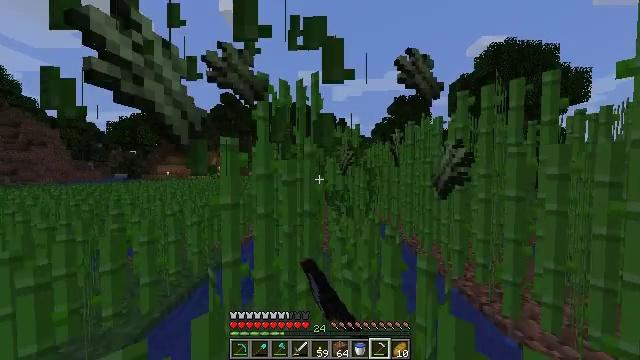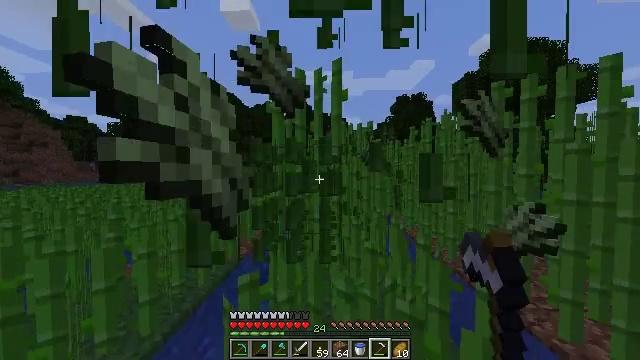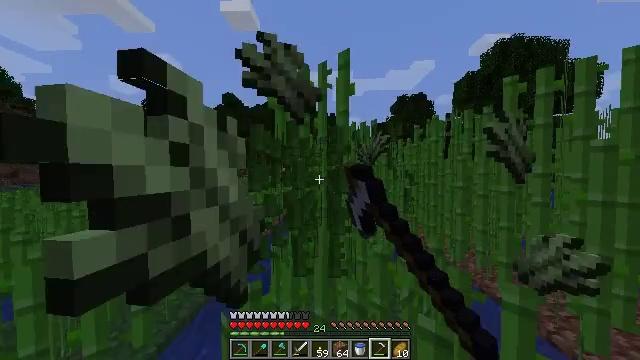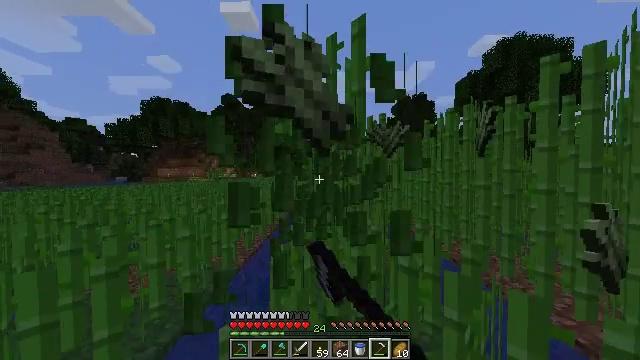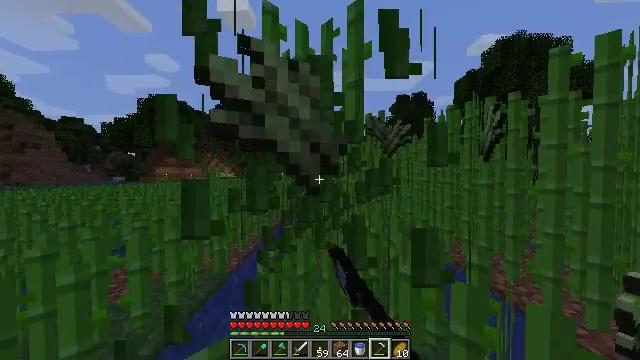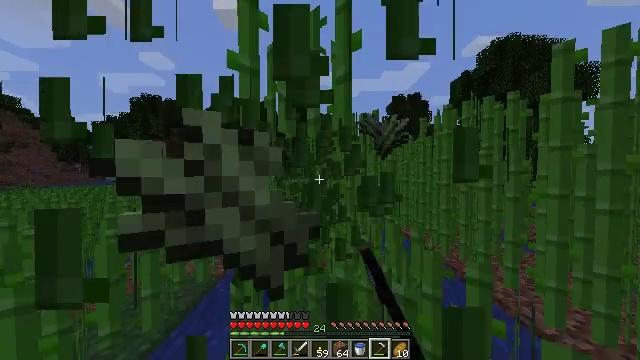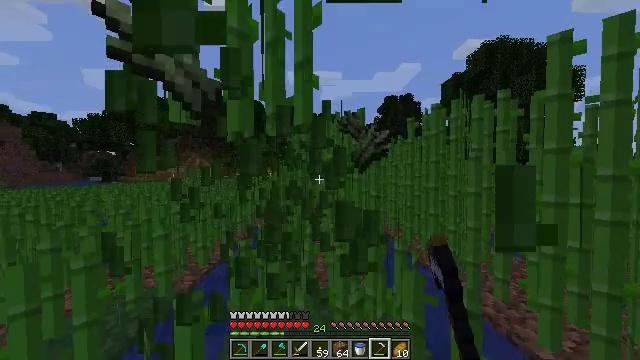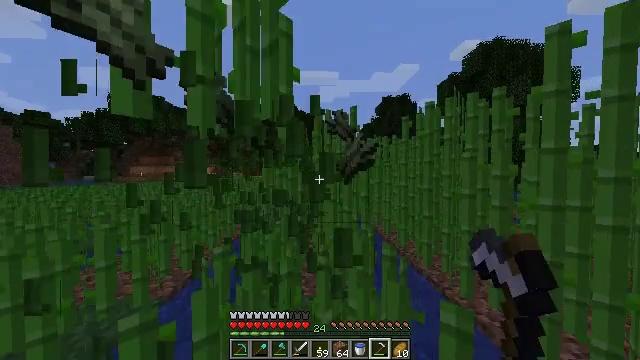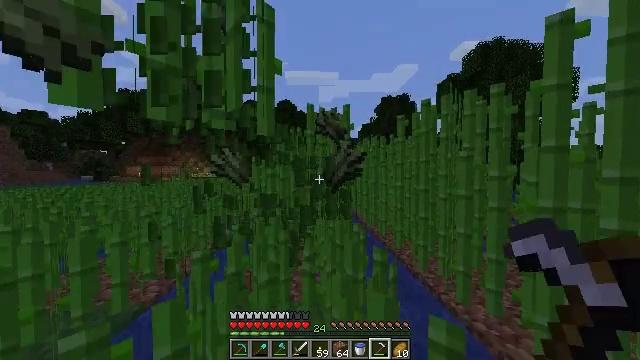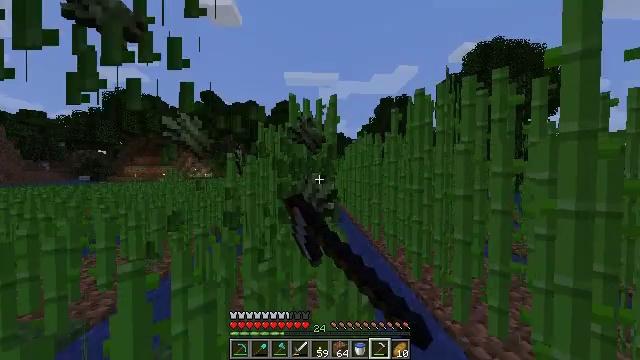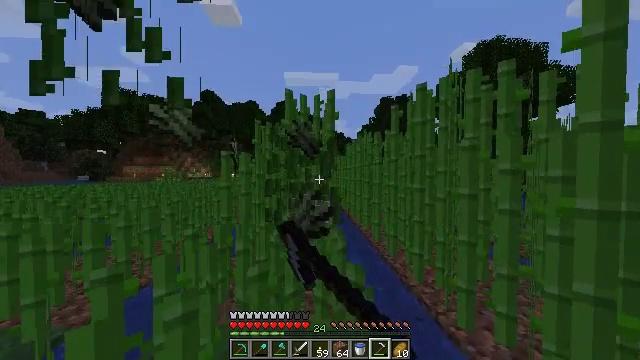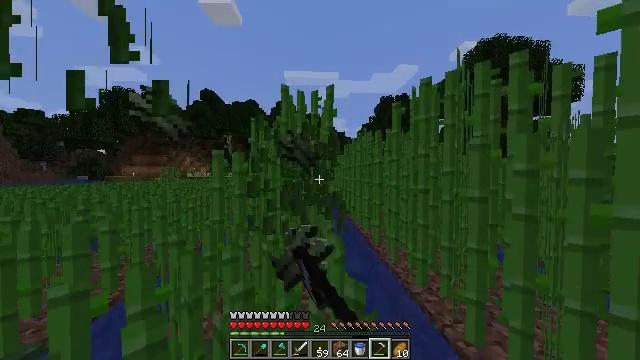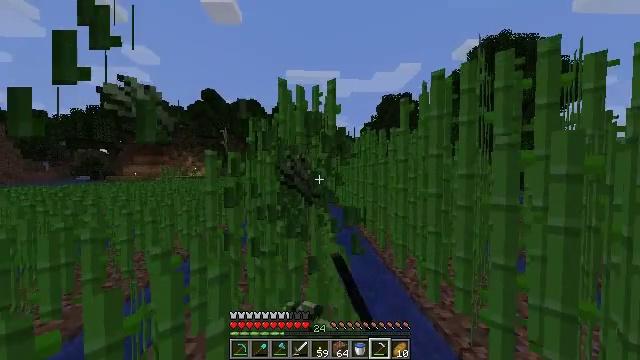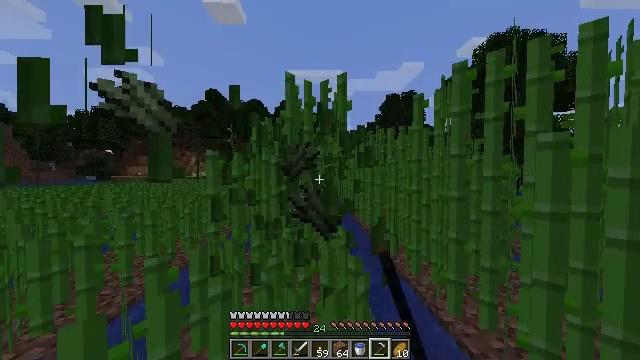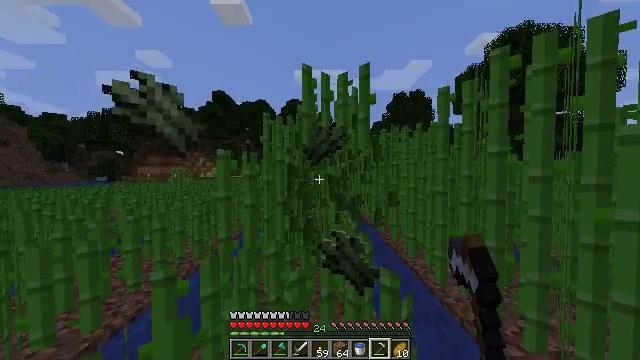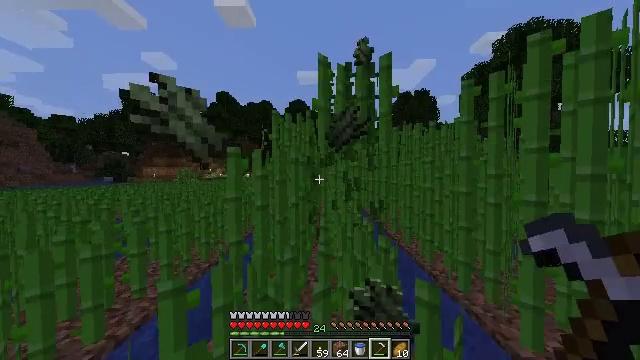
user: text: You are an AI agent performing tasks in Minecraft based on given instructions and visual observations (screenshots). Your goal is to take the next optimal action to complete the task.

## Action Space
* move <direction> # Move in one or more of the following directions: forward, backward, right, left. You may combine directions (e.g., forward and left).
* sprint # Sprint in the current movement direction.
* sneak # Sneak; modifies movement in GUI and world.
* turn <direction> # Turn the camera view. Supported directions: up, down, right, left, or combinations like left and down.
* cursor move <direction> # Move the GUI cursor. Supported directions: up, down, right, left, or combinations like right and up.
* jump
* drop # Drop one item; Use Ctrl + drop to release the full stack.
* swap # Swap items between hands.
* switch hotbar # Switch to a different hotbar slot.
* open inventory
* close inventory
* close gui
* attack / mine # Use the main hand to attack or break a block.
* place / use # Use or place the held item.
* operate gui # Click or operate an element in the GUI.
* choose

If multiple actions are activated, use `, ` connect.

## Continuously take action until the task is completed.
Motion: motion action
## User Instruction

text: Collect sugar cane near water sources.
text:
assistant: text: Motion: move forward, sprint, attack / mine
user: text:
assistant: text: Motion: move forward, sprint, attack / mine
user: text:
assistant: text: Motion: move forward, sprint, attack / mine
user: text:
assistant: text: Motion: move forward and move right, sprint, attack / mine
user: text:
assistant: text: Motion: move forward and move right, sprint, attack / mine
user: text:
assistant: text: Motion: move forward and move right, sprint, turn right, attack / mine
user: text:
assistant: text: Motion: move forward and move right, sprint, attack / mine
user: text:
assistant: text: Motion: move forward and move right, sprint, attack / mine
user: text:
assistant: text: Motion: move forward, sprint, attack / mine
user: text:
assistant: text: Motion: move forward, sprint, attack / mine
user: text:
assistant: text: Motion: move forward, sprint, attack / mine
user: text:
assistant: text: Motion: move forward and move left, sprint, attack / mine
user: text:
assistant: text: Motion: move forward and move left, sprint, attack / mine
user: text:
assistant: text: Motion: move forward and move left, sprint, turn left, attack / mine
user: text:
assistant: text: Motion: move forward and move left, sprint, attack / mine
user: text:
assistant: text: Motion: move forward and move left, sprint, attack / mine
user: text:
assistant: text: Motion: move forward, sprint, attack / mine
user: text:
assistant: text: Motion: move forward, sprint, attack / mine
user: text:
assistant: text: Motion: move forward, sprint, attack / mine
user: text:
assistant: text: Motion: move forward, sprint, attack / mine
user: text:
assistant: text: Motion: move forward and move right, sprint, attack / mine
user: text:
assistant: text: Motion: move forward and move right, sprint, turn right, attack / mine
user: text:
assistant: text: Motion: move forward and move right, sprint, attack / mine
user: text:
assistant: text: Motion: move forward and move right, sprint, attack / mine
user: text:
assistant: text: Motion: move forward, sprint, attack / mine
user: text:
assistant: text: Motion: move forward, sprint, attack / mine
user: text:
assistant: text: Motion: move forward and move left, sprint, attack / mine
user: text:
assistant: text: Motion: move forward and move left, sprint, attack / mine
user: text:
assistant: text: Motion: move forward and move left, sprint, turn left, attack / mine
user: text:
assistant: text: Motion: move forward and move left, sprint, attack / mine